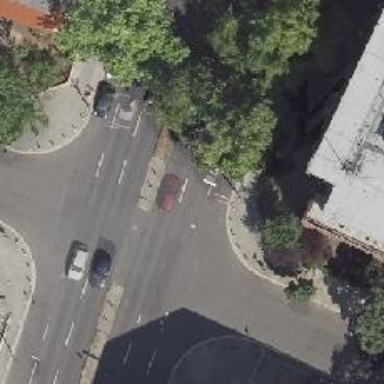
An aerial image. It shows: Unmarked crossing on the road.